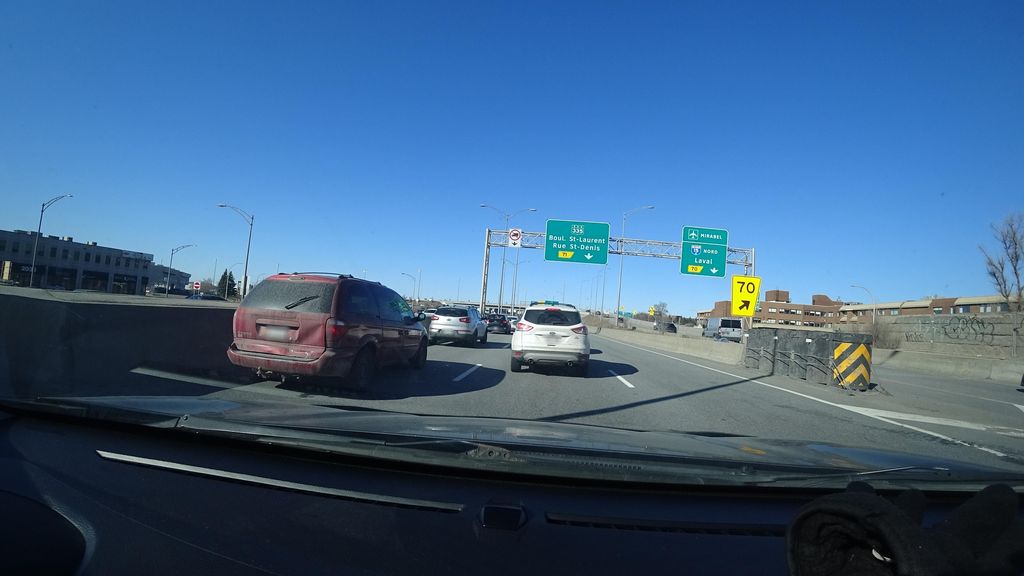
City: montreal